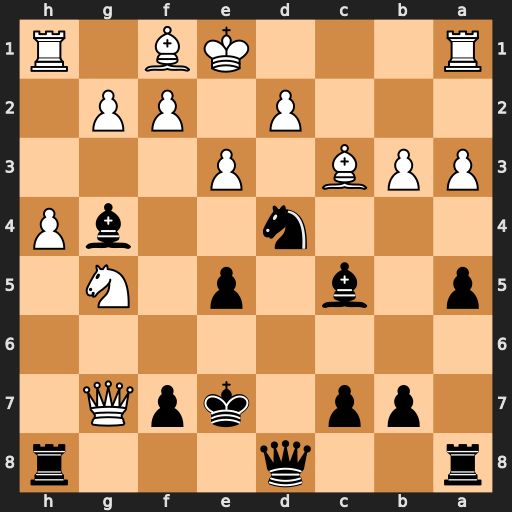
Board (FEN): r2q3r/1pp1kpQ1/8/p1b1p1N1/3n2bP/PPB1P3/3P1PP1/R3KB1R
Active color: b
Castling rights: KQ
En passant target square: -
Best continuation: Nc2#